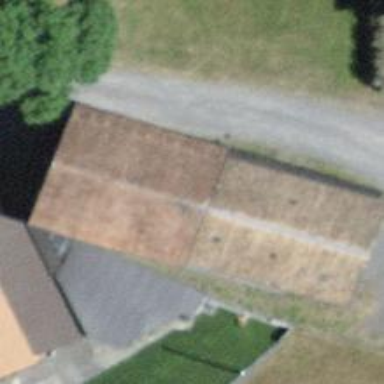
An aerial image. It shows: Barn.